Aerial crown-view tile of a tropical tree (Barro Colorado Island, Panama), acquired 20241216:
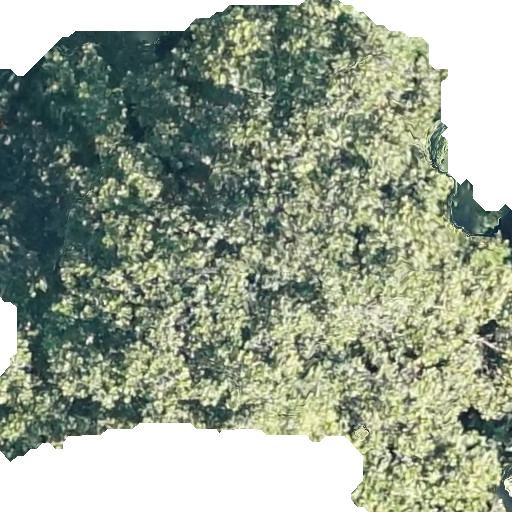
Species: Anacardium excelsum
GBIF accepted scientific name: Anacardium excelsum
Crown area: 352.081 m²